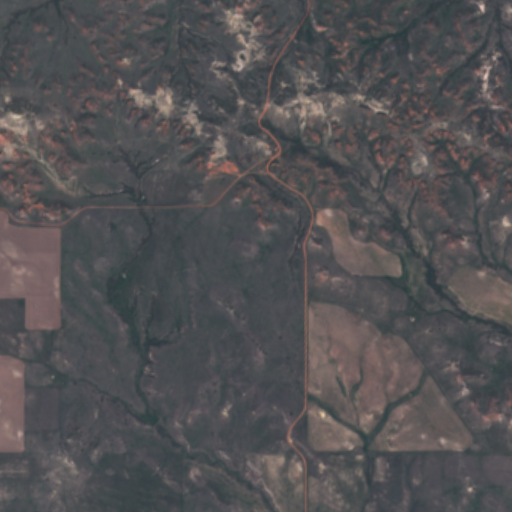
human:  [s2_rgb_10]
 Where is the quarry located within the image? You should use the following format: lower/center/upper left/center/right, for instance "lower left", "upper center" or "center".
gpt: The quarry is located in the upper center of the image.
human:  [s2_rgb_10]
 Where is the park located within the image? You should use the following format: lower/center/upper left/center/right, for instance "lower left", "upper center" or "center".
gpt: There is no park in the image.